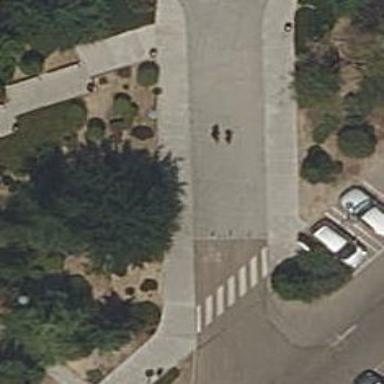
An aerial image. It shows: Bollard barrier.